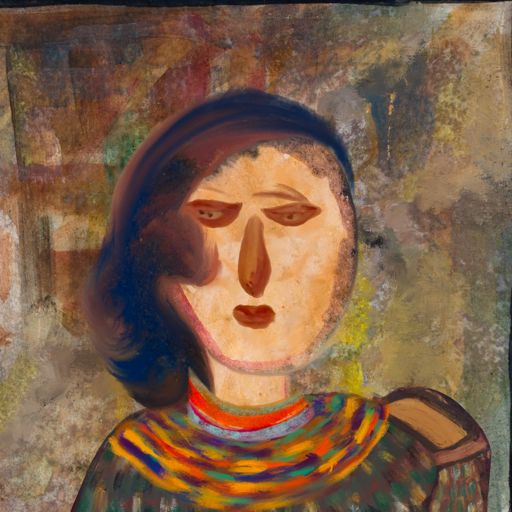
Background: Mosgoul, Head And Neck Front: Childish, Face Front: Pious_Lady, Bust: After_Raid, Hair Front: Mother_And_Son_Son, Head Accessory: Blank, Second Necklace: An_Impression_2, Necklace: Sisters, Baby: Blank